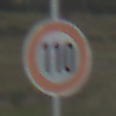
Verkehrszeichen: Geschwindigkeit110
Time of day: SunriseSunset
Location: Outdoor (RoadRail)
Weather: PartlyCloudy
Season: NotSpecified
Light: Natural